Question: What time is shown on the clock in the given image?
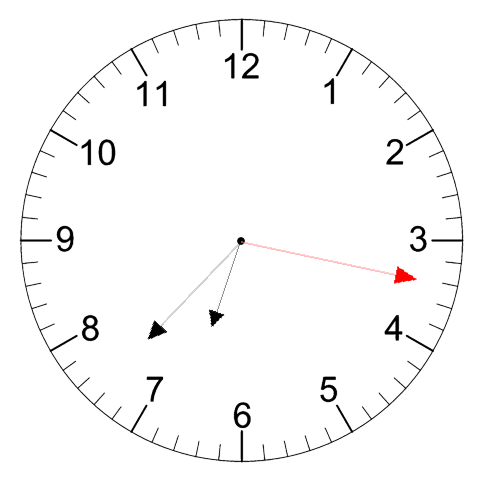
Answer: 06:37:17